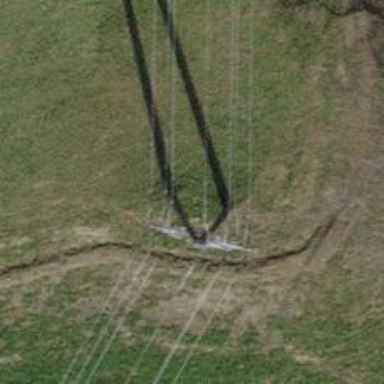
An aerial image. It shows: Power pole.